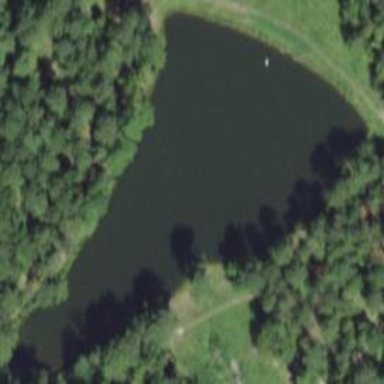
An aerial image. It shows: Beautiful lake surrounded by nature.